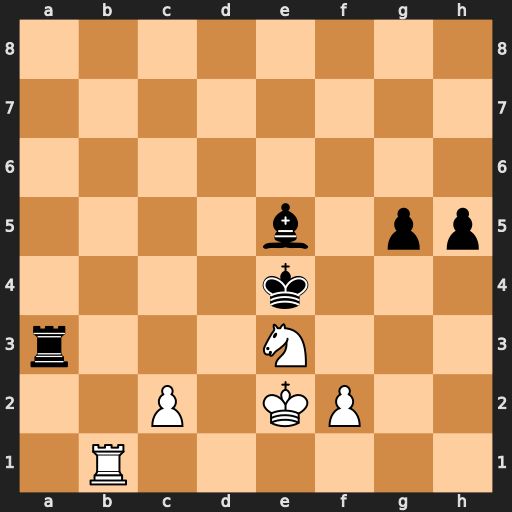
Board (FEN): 8/8/8/4b1pp/4k3/r3N3/2P1KP2/1R6
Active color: w
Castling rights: -
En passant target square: -
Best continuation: Rb4+ Bd4 f3+ Kf4 Rxd4+